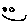
Label: smiley face